You are looking at the wavelet scalogram of a bearing's acceleration signal. Diagnose the bearing from this image, choosing from: normal, inner_race, outer_race, ball.
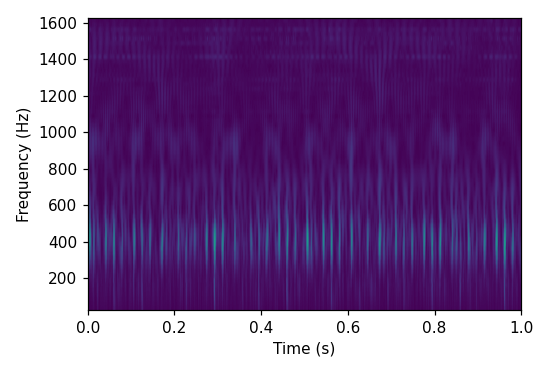
Answer: outer_race